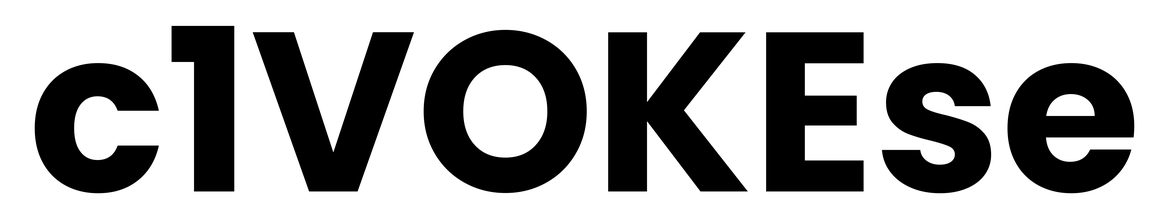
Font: Poppins-Bold